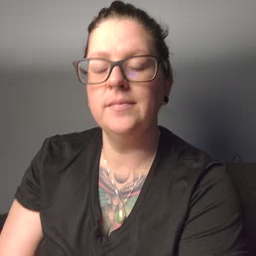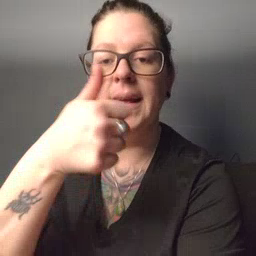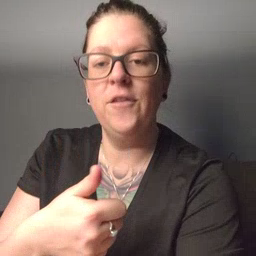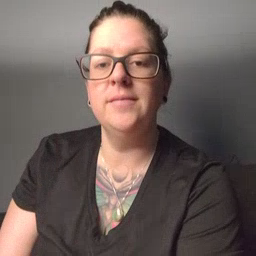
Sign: every